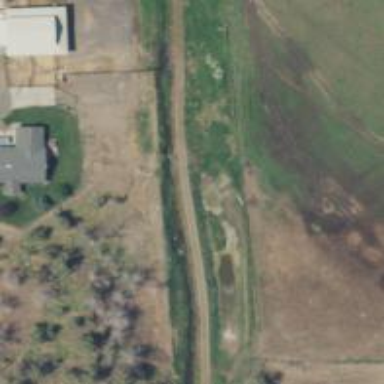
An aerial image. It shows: Culvert tunnel under canal.